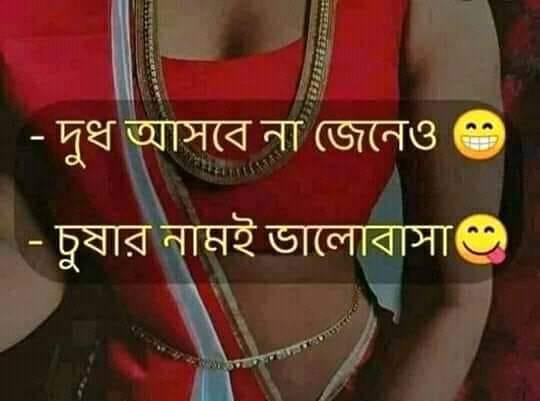
Caption: -দুধ আসবে না জেনেও  -চুষার নামই   ভালোবাসা
Label: non-hate